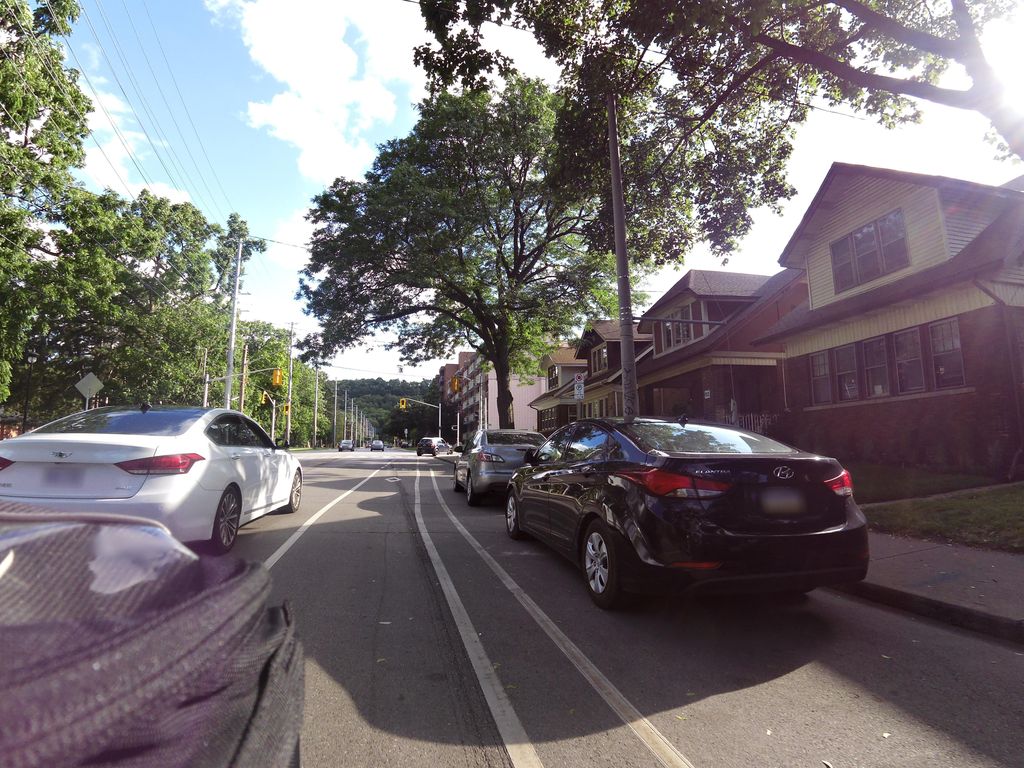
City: hamilton